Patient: sex M, age 60
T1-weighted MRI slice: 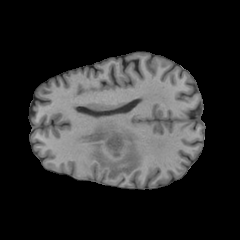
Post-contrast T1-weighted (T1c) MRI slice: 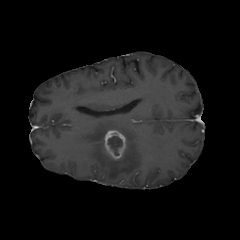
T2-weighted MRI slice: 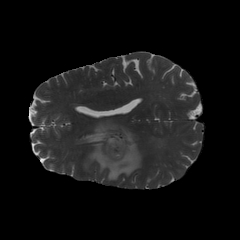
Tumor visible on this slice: yes
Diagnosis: Glioblastoma, IDH-wildtype
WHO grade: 4